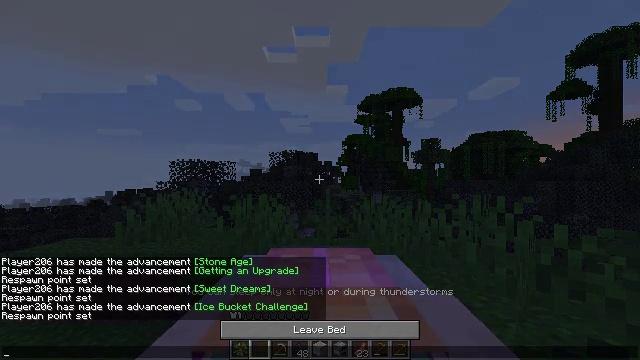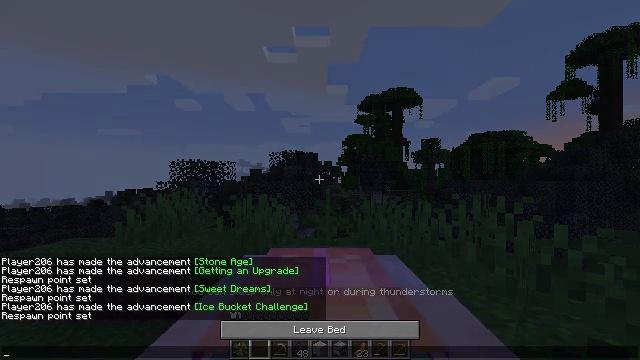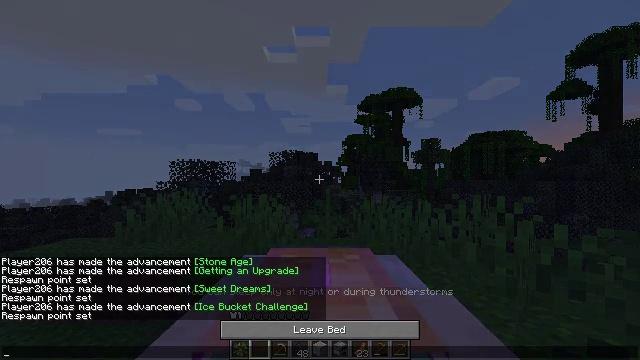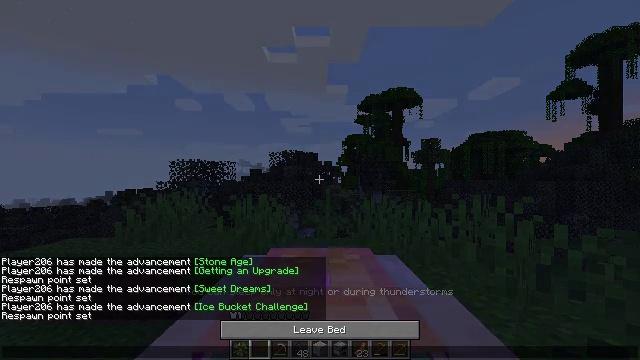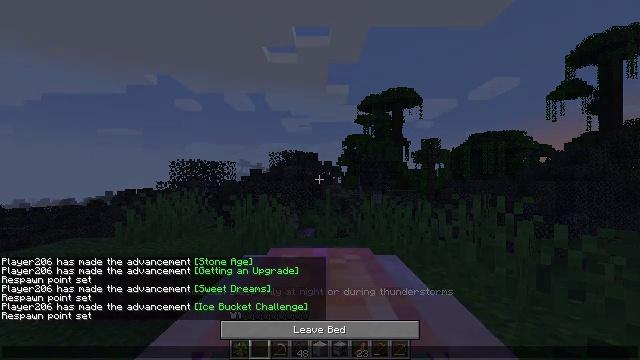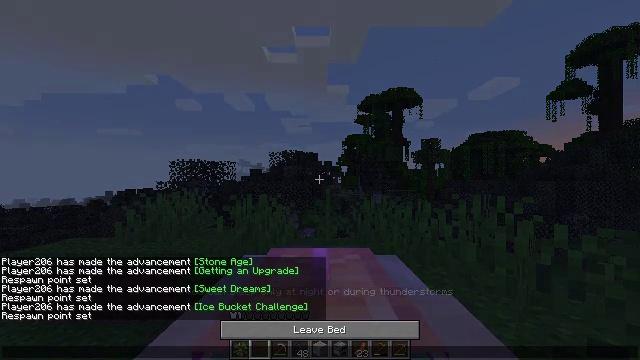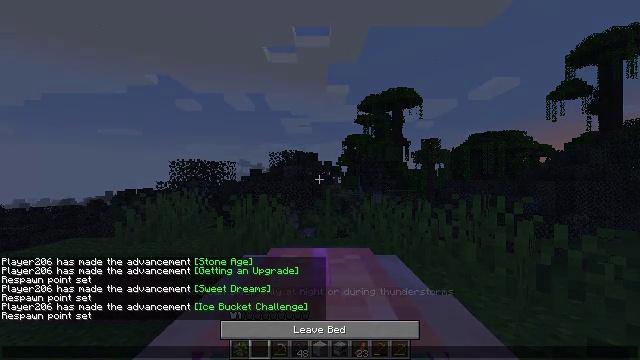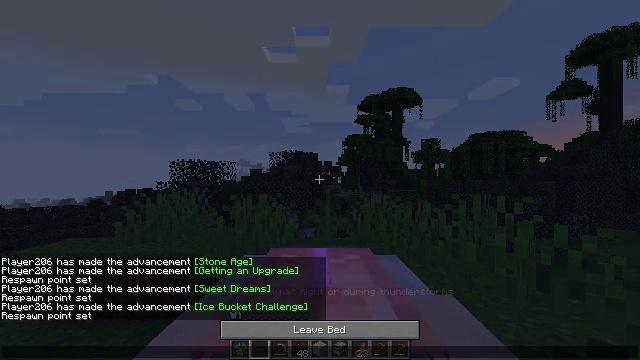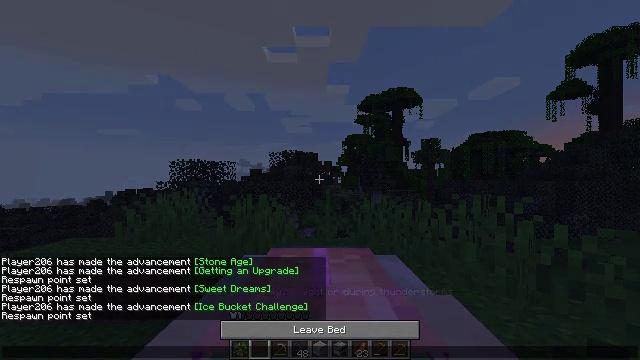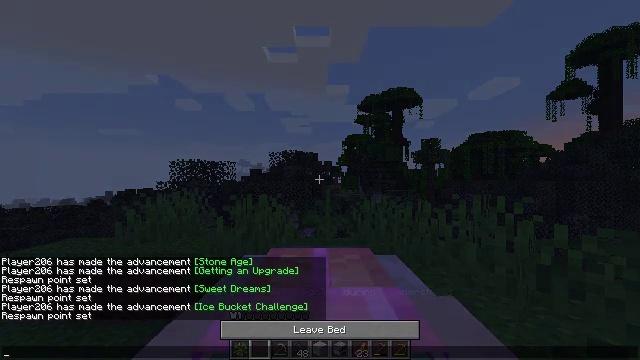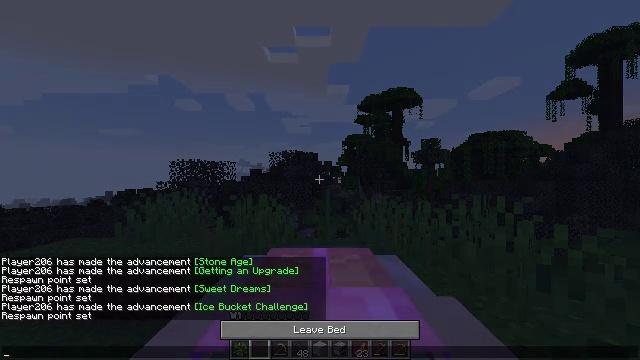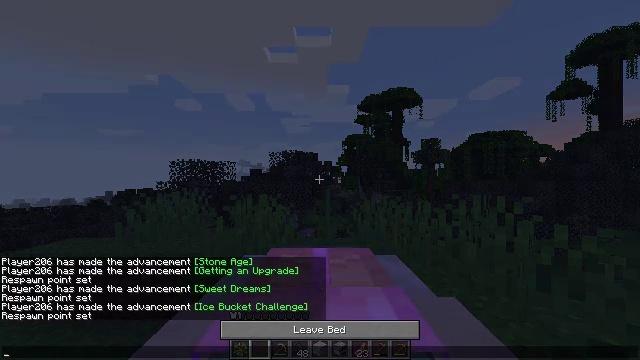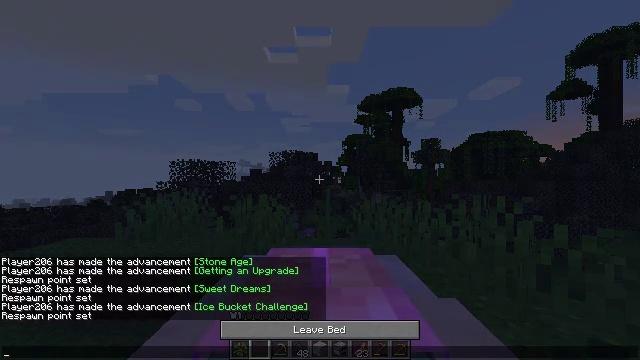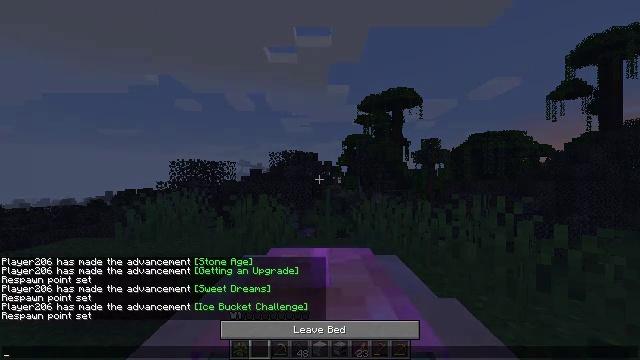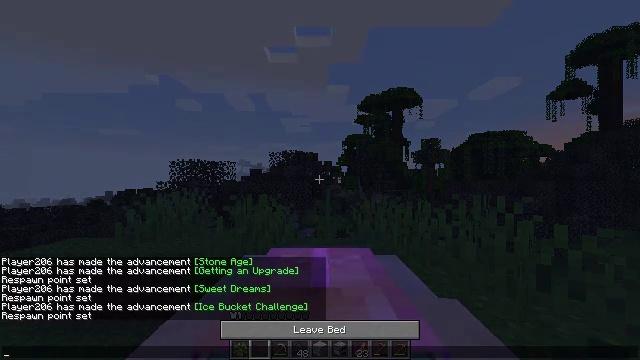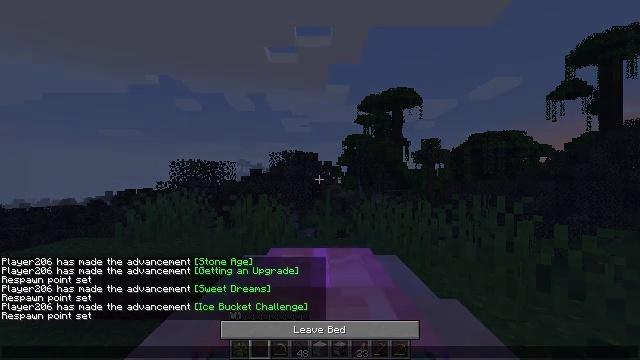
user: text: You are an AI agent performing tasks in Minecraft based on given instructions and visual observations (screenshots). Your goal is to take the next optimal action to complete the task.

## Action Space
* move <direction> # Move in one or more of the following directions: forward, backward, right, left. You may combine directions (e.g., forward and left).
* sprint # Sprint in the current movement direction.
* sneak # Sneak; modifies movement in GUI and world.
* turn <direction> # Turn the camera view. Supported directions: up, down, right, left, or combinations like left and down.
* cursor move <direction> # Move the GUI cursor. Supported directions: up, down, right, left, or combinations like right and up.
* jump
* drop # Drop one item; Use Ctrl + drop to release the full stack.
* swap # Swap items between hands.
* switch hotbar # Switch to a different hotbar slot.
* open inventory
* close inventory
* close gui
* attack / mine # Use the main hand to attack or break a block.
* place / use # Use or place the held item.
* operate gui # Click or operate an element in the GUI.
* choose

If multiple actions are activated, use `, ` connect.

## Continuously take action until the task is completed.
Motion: motion action
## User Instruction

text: Remove the white bed from its place.
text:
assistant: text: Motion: no_op
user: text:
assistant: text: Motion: no_op
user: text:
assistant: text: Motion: no_op
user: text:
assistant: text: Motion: no_op
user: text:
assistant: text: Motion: no_op
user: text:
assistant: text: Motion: no_op
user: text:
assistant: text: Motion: no_op
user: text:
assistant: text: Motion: no_op
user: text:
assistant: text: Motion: no_op
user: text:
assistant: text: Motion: no_op
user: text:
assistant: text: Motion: no_op
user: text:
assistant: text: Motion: no_op
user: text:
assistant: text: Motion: no_op
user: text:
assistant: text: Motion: no_op
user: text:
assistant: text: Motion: no_op
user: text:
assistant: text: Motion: no_op
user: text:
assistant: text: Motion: no_op
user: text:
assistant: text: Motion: no_op
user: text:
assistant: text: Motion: no_op
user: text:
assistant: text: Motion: no_op
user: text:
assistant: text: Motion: no_op
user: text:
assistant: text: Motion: no_op
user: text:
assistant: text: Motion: no_op
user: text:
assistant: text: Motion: no_op
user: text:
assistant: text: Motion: no_op
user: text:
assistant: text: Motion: no_op
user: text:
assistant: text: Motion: no_op
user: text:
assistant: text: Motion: no_op
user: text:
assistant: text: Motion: no_op
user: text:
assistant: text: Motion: no_op